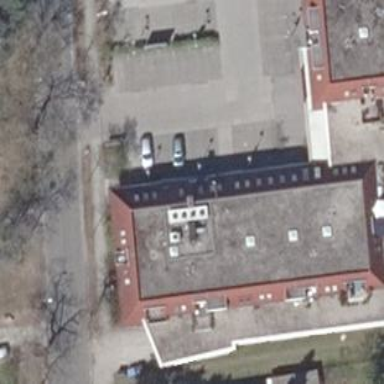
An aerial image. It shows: Building with red saltbox roof.